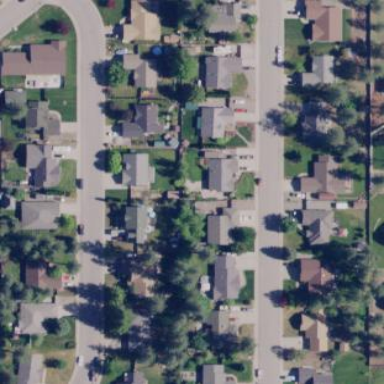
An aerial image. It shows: Sidewalk.